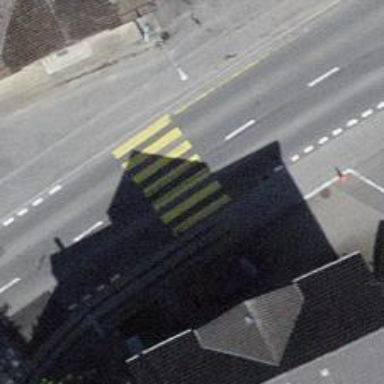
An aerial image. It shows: Uncontrolled zebra crossing with notable zebra markings.